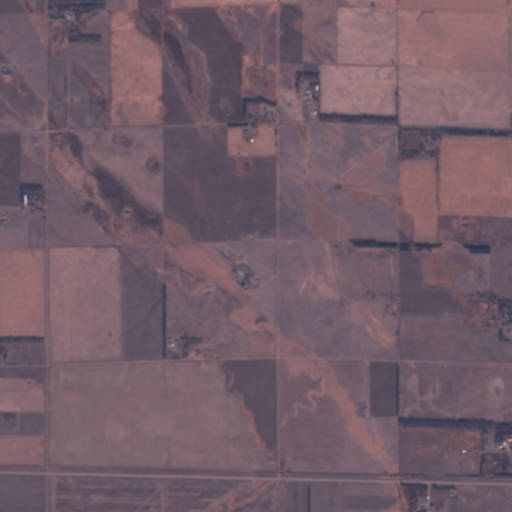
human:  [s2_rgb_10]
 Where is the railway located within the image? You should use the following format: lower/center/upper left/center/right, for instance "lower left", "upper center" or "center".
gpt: The railway is located in the lower of the image.
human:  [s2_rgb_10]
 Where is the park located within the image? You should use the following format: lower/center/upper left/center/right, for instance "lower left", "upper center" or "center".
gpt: There is no park in the image.